Question: For a school project I've built a scanner and connected it to matlab. The scanner scans images (16-by-16 pixels) of handwritten digits from 0 to 9. I'm using a principal component analysis in order to classify the scans. Due to the low accuracy of the scanner, I need to preprocess the scans first, before I can actually send them through the recognition machine.
One of these preprocessing-steps is to thicken the lines. So far, I've used a pretty simple averageing filter for this: 'H = ones(3, 3) ./ 9'. This bears the problem, that the circular gap of the digits 8 and 9 is likely to be "closed". I enclose a picture of all my preprocessing-steps, where the problem is visible: the image with the caption "threshholded" still shows the gap, but it disappeared after the thickening step.

My question is: Do you know a better filter for this "thickening"-step, which would not erase the gap? Or do you have an idea for a filter which could be applied after the thickening to produced the desired result? Any other suggestions or hints are also greatly appreciated.
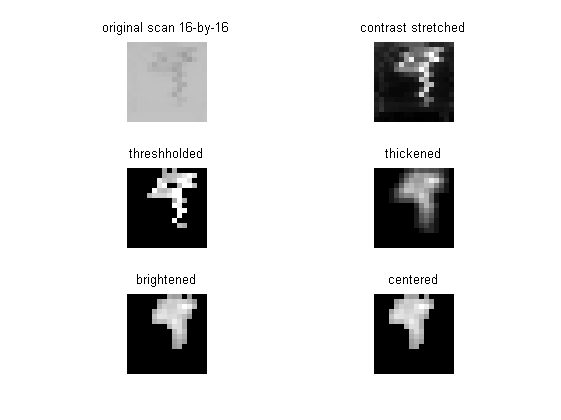
Answer: '''
I=imread('numberreco.png');
subplot(1,2,1),imshow(I)
I=rgb2gray(I);
BW=~im2bw(I,graythresh(I));
BW2 = bwmorph(BW,'thin');
I1=double(I).*BW2;
subplot(1,2,2),imshow(uint8(I1))
'''

The gap is kept, and you can start from here...